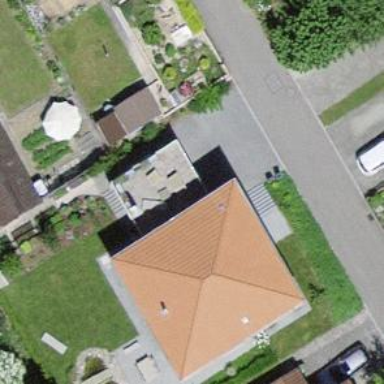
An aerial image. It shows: Simple and straightforward house.